RGB frame:
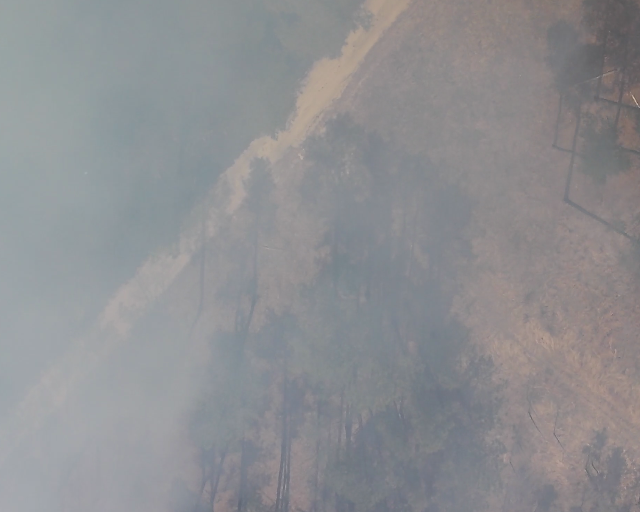
Thermal frame:
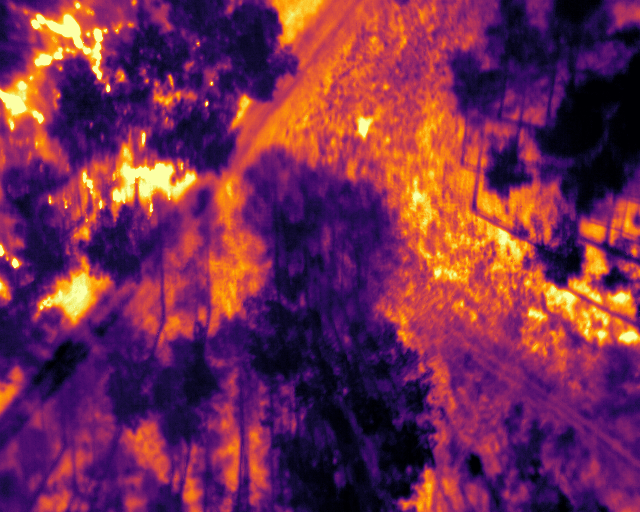
Captured: 2026-02-27 02:41:25
Pixels at or above 80 °C: 249 (fraction of frame: 0.0007599)